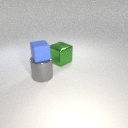
large gray metal cylinder to the left of large green metal cube